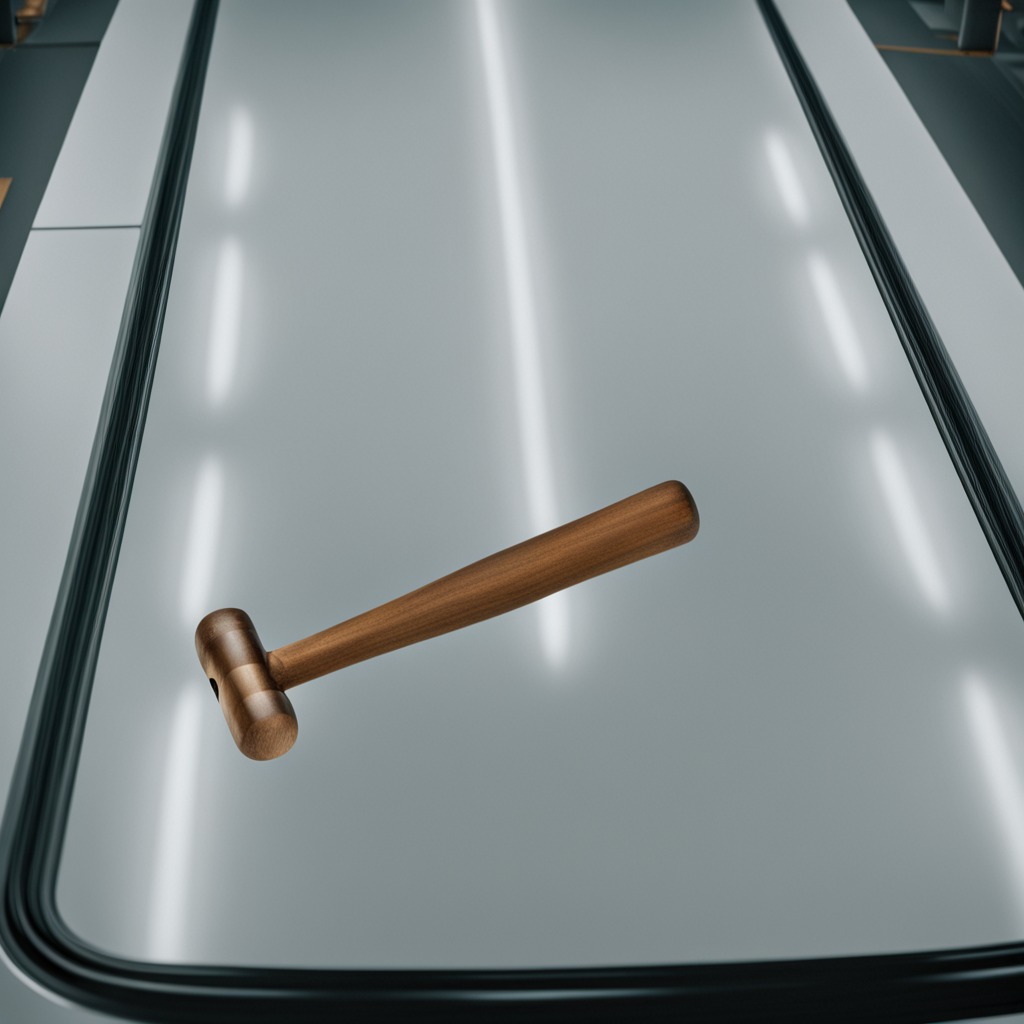
A hammer is lying on the table in the ship maintenance bay.